Interaction volume radius: 10 \u00c5
Interaction volume height: 30 \u00c5
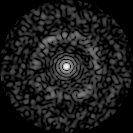
Disorder parameter: 0.8402